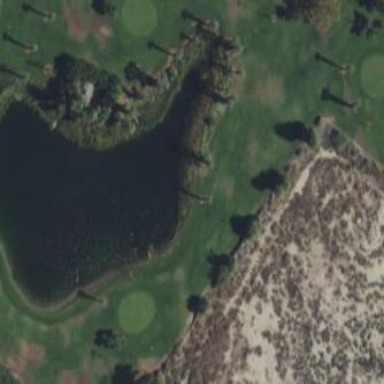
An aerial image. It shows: Pond on golf course designated as lateral water hazard.